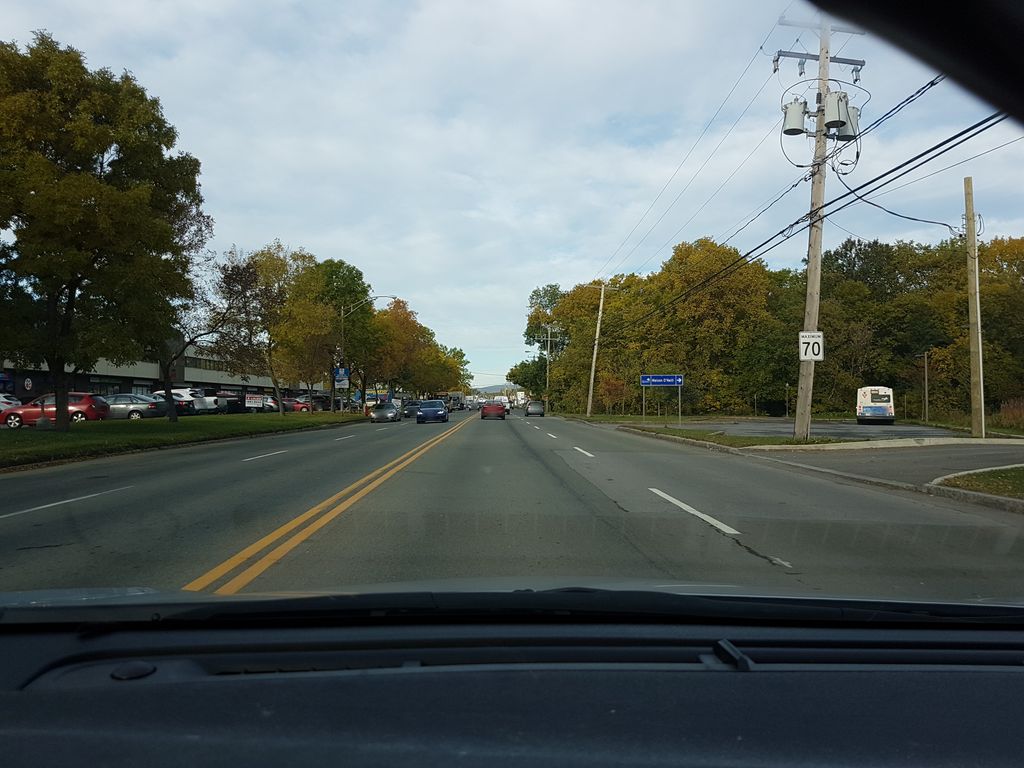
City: quebec_city